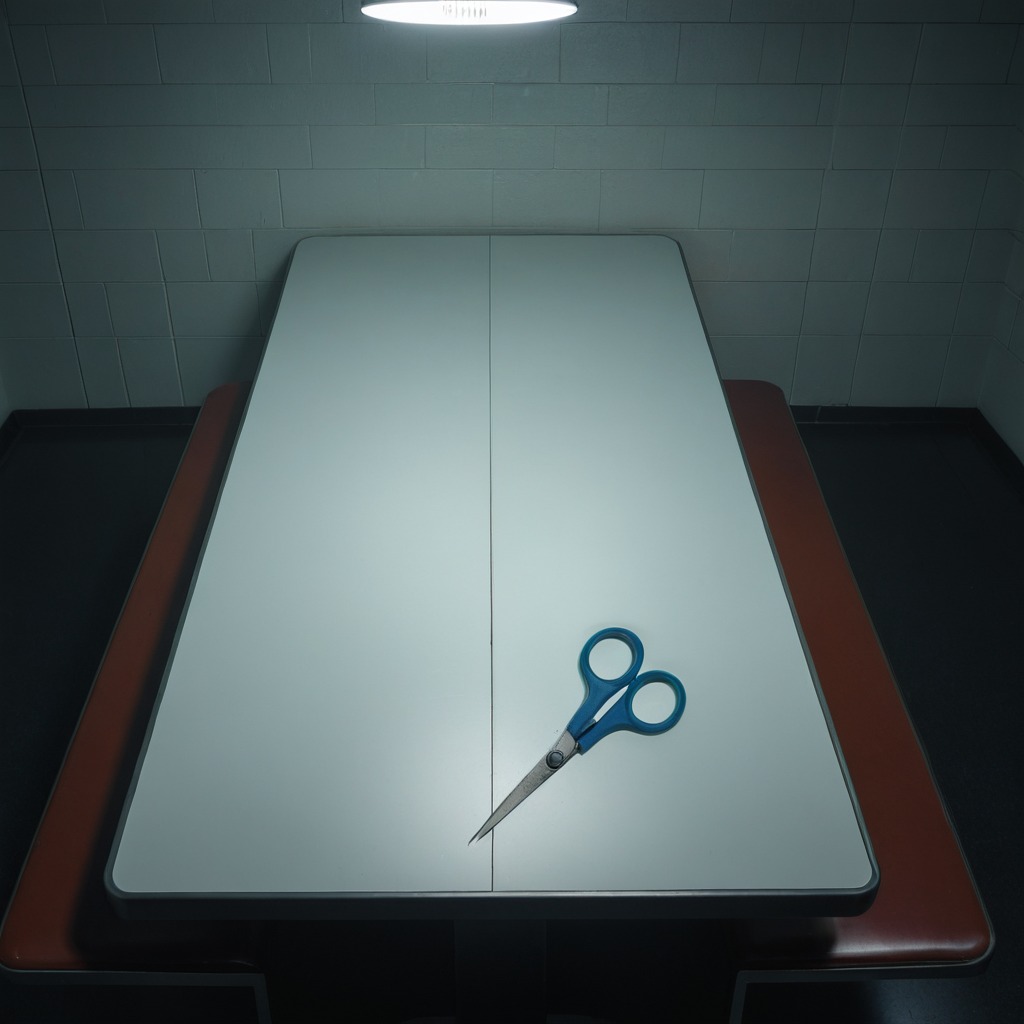
A scissor is lying on a table in a railway signal maintenance room.